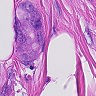
Metastatic tissue present: yes